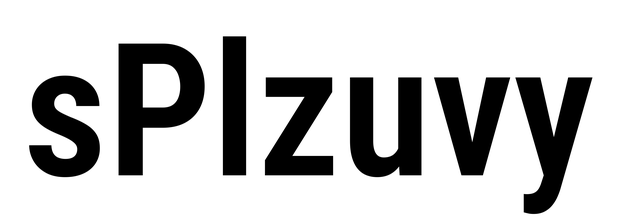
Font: Roboto_Condensed_SemiBold